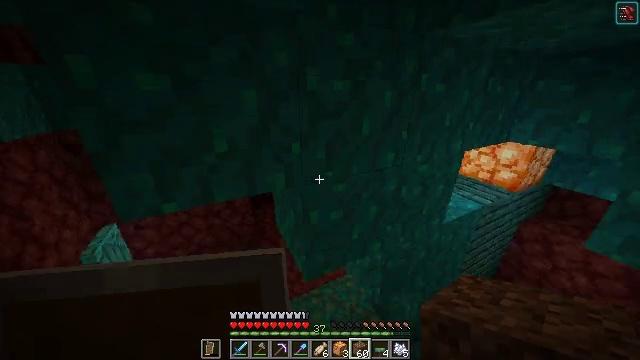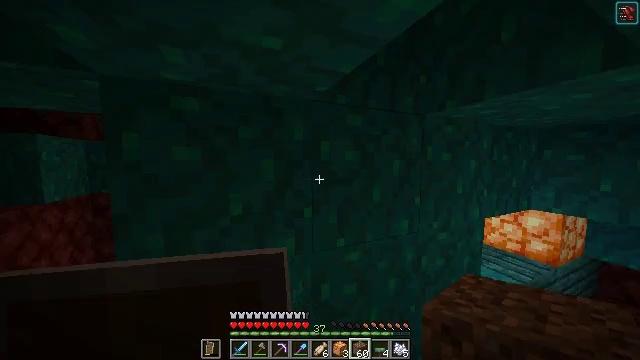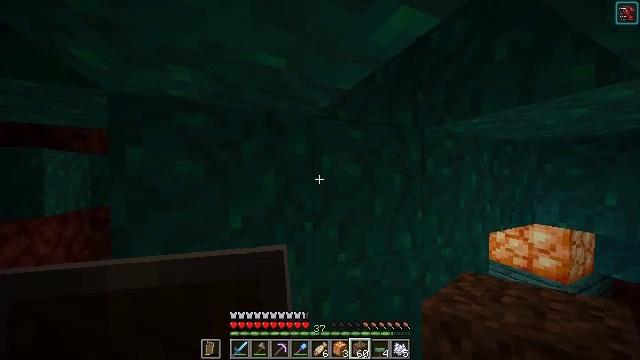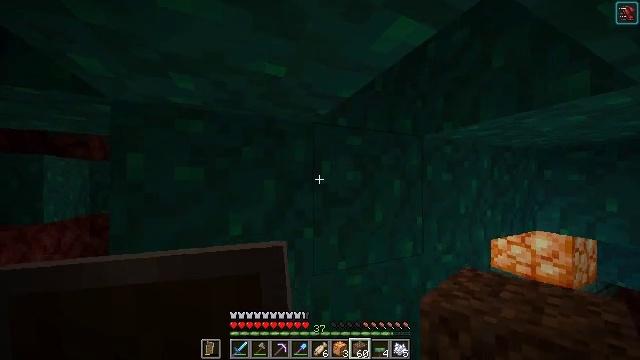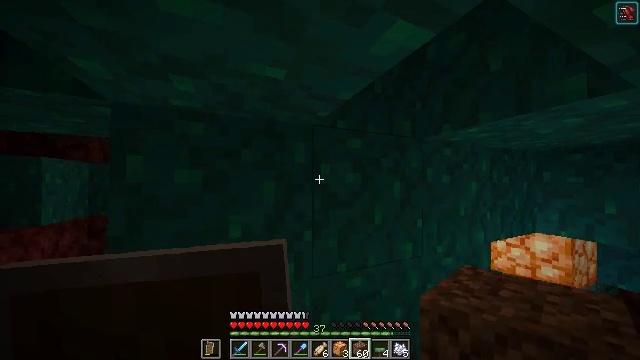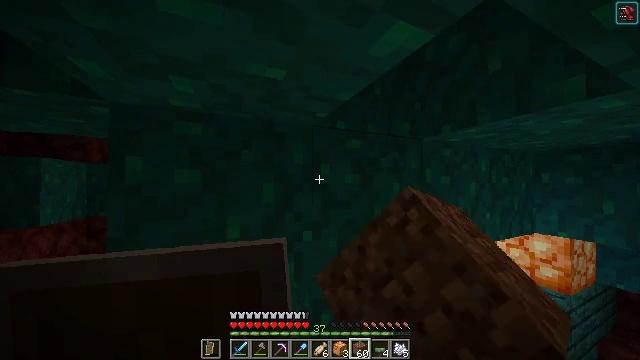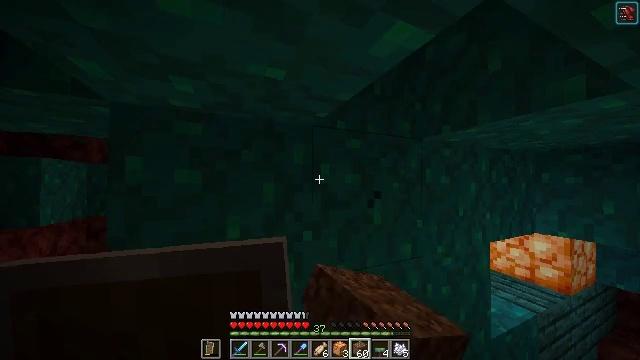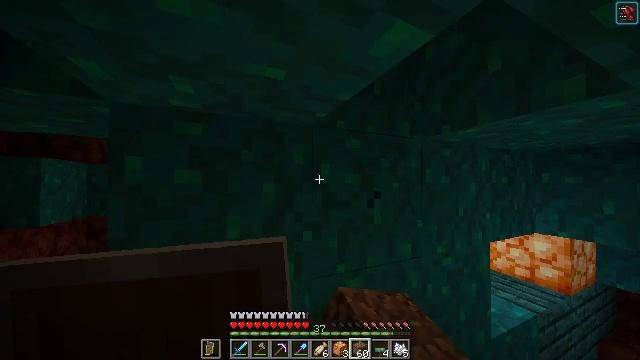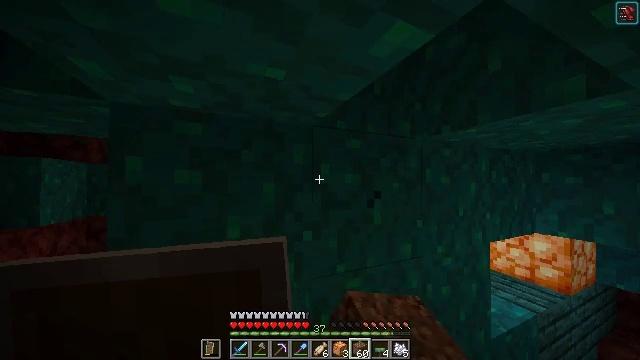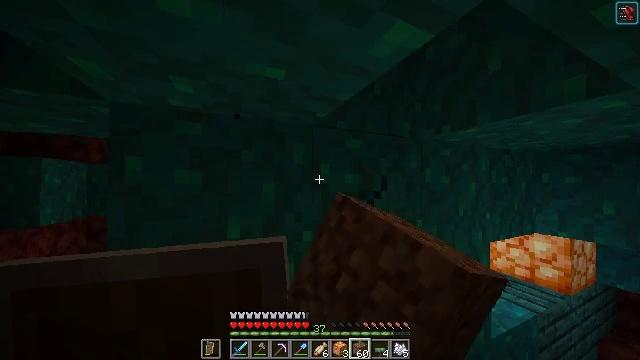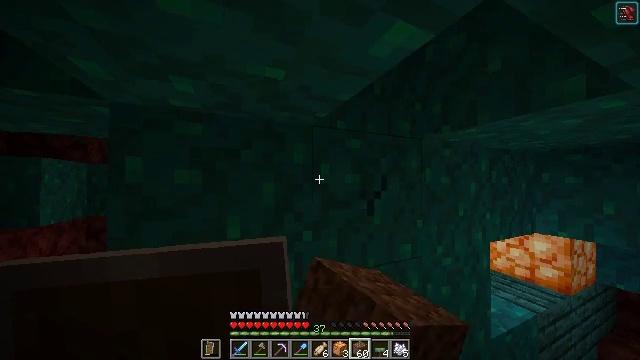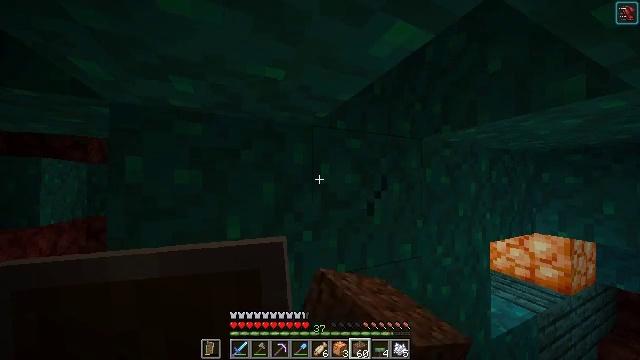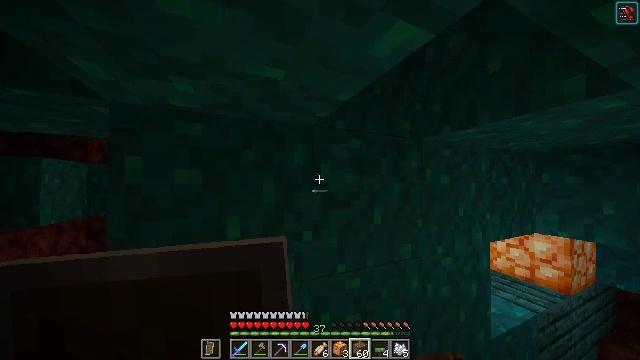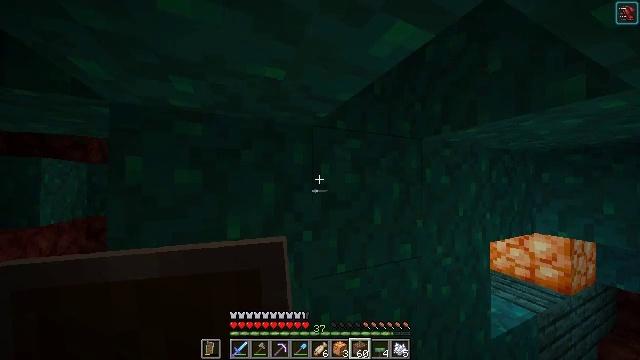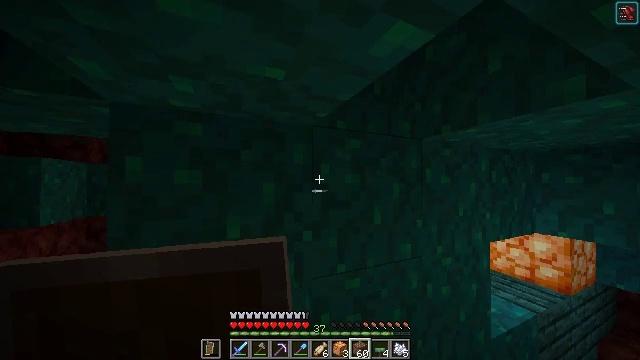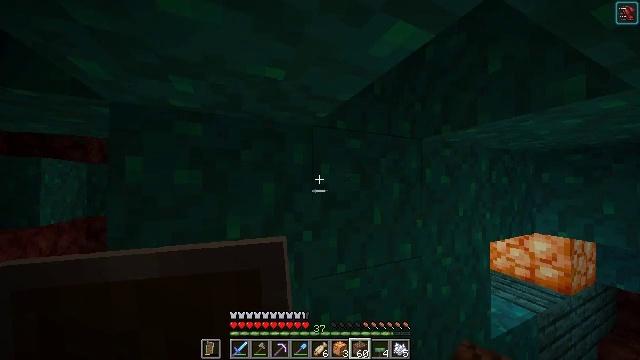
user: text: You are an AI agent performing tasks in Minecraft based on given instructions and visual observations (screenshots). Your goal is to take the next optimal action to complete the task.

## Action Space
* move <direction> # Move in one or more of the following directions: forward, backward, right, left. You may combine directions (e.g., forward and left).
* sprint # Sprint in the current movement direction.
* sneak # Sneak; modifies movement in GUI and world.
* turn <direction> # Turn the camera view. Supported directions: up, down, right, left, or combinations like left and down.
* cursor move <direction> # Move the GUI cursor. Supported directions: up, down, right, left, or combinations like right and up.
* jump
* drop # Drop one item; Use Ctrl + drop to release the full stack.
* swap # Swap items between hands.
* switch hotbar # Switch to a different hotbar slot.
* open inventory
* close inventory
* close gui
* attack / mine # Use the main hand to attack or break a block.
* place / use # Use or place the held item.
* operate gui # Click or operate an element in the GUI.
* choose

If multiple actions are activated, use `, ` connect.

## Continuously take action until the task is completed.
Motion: motion action
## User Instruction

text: Break the warped wart block.
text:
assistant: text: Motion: turn left and up
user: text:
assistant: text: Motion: turn up
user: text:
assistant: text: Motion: turn up
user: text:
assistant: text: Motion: attack / mine
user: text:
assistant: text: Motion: attack / mine
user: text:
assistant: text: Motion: attack / mine
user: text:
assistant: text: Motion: attack / mine
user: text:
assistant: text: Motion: attack / mine
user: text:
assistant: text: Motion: attack / mine
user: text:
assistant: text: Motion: attack / mine
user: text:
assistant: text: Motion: attack / mine
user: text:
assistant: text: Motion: no_op
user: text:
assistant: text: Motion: no_op
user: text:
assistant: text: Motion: no_op
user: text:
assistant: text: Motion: no_op
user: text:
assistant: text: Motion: no_op
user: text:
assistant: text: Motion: no_op
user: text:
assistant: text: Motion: no_op
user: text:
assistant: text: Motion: no_op
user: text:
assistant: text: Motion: no_op
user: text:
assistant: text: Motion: no_op
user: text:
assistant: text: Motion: no_op
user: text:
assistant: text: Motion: no_op
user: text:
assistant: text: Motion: no_op
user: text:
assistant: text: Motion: no_op
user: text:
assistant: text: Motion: no_op
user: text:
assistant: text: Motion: no_op
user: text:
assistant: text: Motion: no_op
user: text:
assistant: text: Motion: no_op
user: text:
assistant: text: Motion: no_op